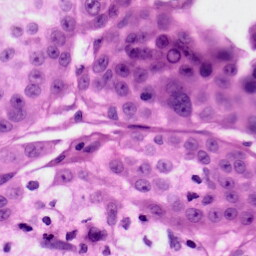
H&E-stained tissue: Skin